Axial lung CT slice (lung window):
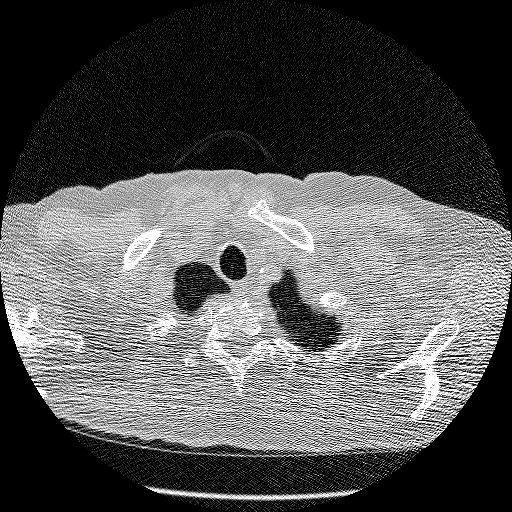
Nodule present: no